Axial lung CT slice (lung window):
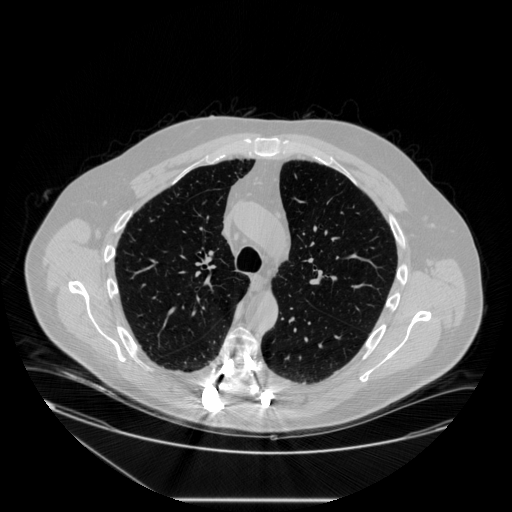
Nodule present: no